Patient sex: M
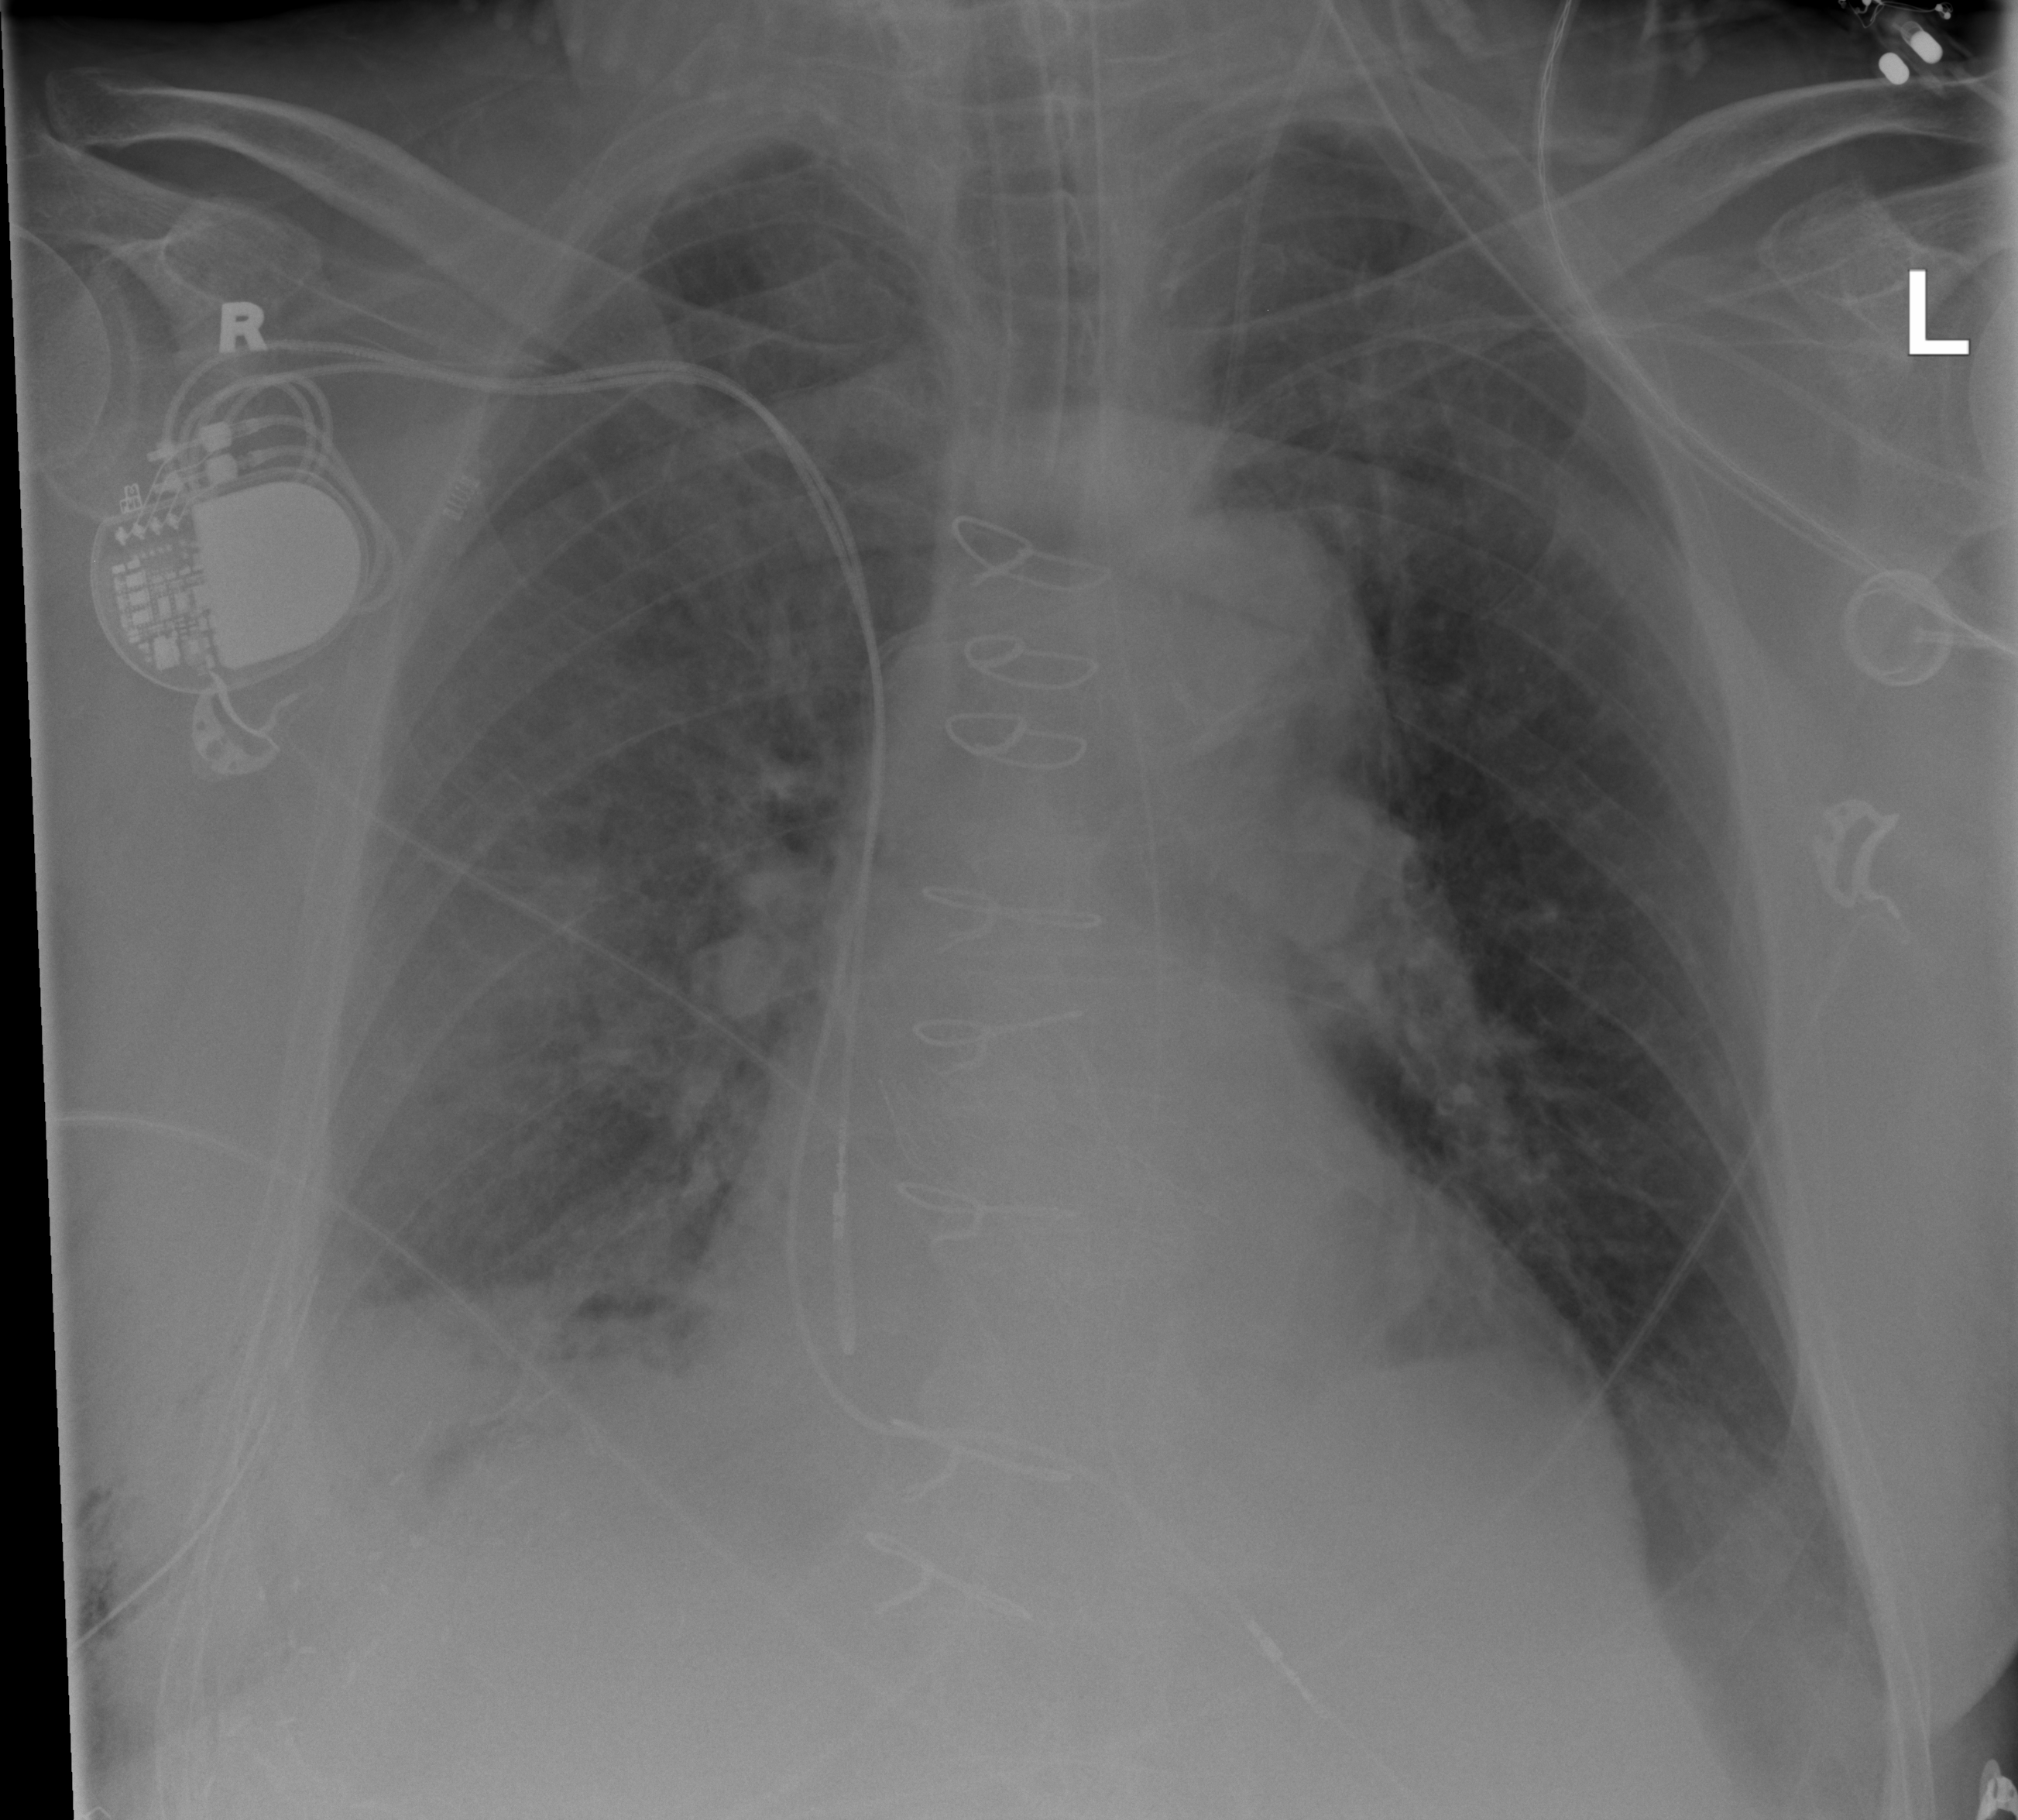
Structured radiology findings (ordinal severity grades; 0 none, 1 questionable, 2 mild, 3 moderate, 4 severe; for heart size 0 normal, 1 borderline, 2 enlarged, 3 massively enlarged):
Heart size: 2
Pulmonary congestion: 2
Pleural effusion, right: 2
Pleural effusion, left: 2
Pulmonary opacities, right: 2
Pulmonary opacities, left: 0
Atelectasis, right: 2
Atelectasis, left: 2